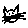
Label: cat